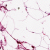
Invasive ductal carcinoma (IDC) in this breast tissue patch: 0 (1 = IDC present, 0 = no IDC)